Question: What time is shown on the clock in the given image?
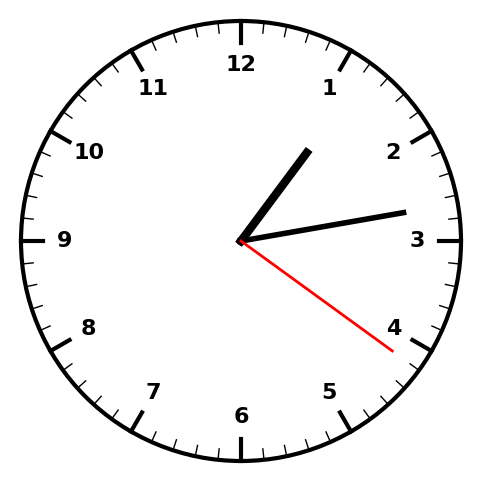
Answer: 01:13:21